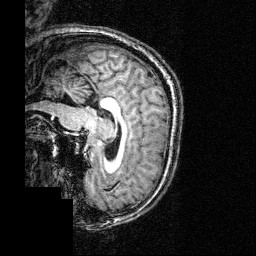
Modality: T1w
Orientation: sagittal
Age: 26
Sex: male
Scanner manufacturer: siemens
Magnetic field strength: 3 T
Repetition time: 2.5 s
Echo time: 0.00393 s